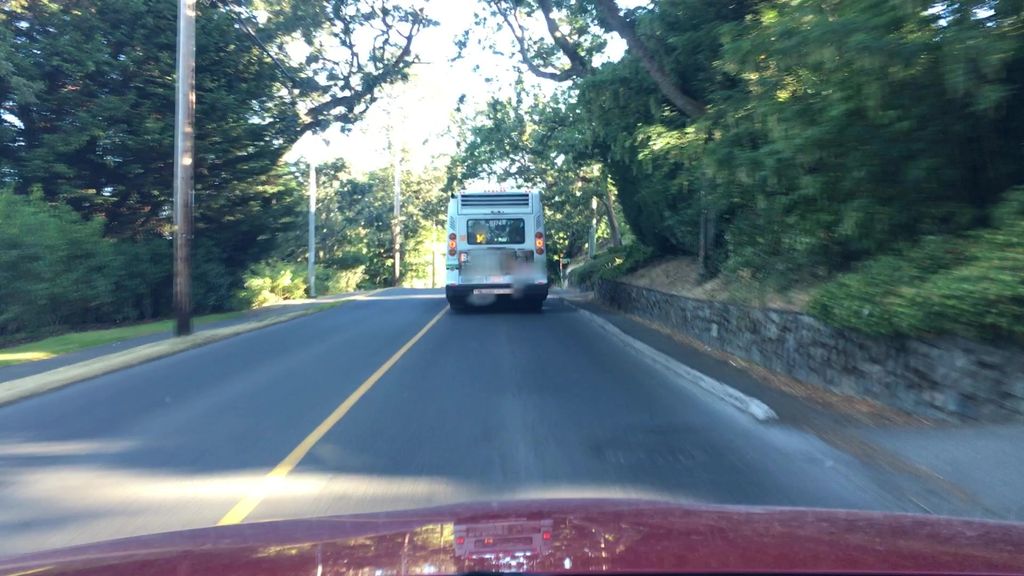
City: victoria